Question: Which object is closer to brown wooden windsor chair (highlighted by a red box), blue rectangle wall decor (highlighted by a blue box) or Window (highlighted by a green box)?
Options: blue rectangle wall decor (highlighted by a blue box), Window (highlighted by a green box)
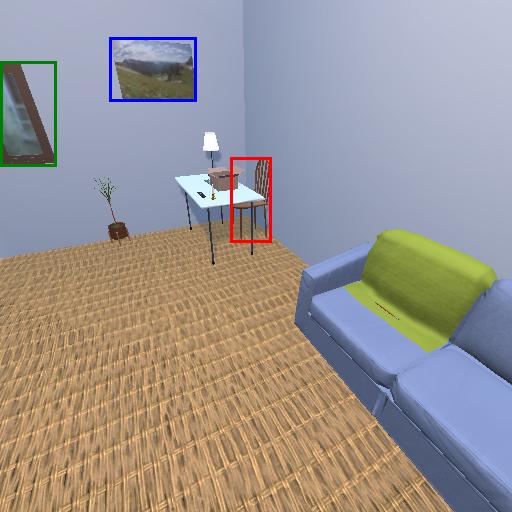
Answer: blue rectangle wall decor (highlighted by a blue box)